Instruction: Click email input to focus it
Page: traveler
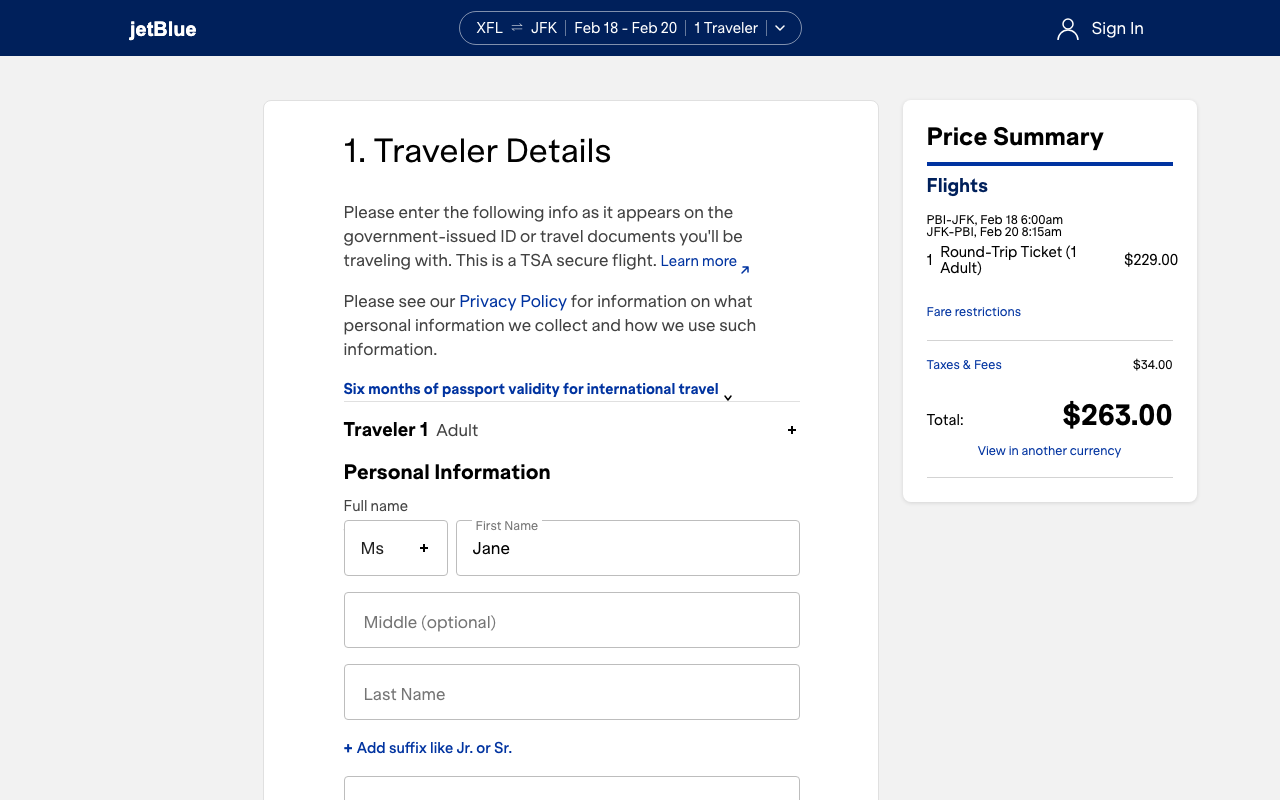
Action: click